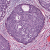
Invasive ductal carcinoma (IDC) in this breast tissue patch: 1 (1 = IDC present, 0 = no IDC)